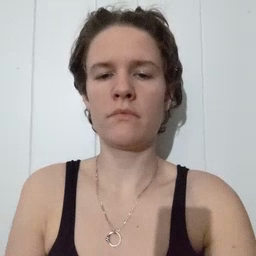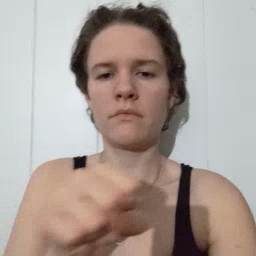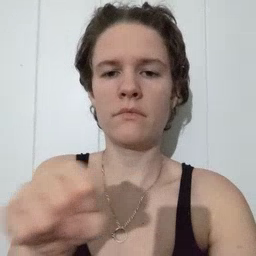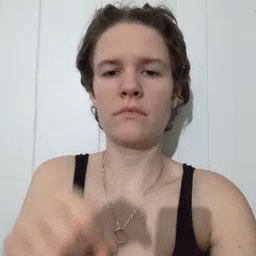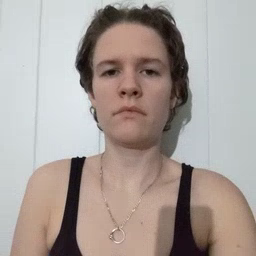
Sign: shoe